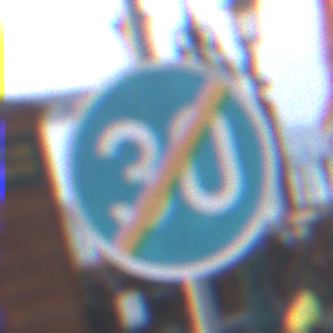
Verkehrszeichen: EndeMindestgeschwindigkeit
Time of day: SunriseSunset
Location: Outdoor (Urban)
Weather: Clear
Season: NotSpecified
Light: Natural